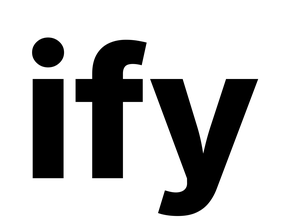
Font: Inter_ExtraBold